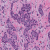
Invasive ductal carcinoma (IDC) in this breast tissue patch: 1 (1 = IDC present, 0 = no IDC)